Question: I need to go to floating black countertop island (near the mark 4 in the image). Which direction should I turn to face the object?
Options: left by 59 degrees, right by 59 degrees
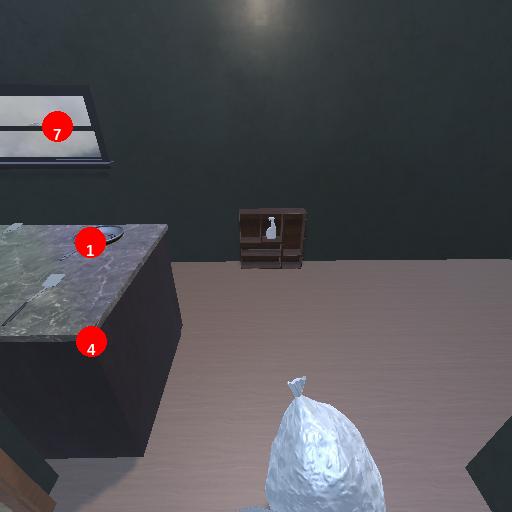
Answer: left by 59 degrees